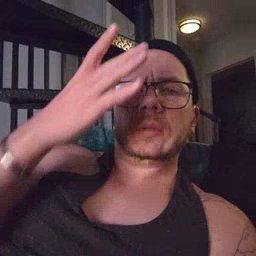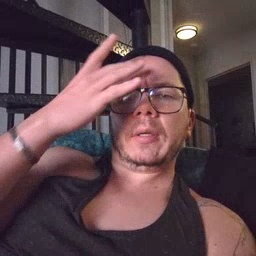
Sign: sick